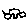
Label: car